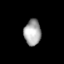
Tissue: skin
Cell type: Epithelial cells
Senescence score: 0.2328
Nuclear area (px): 427
Mean DAPI intensity: 167.67